Interaction volume radius: 5 \u00c5
Interaction volume height: 30 \u00c5
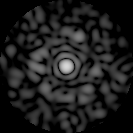
Disorder parameter: 0.8343